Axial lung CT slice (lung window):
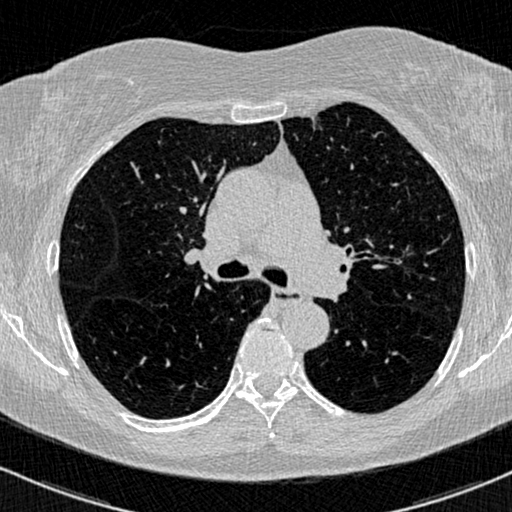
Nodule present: no